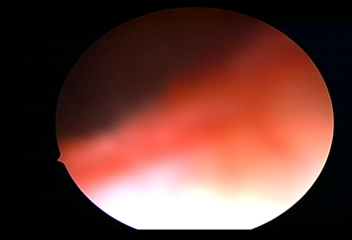
Modality: WLC
Class: Normal mucosa
Bladder cancer association: No